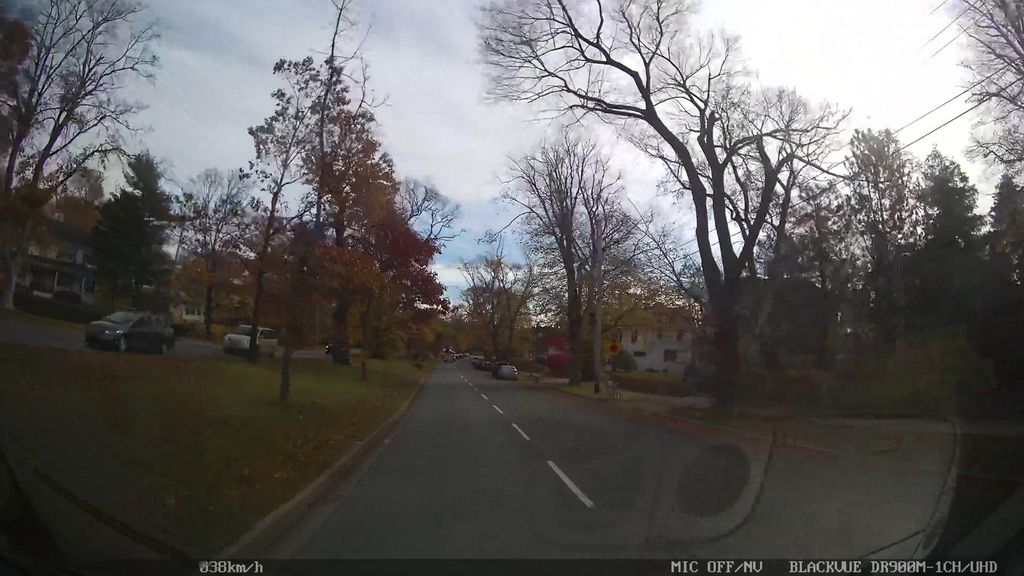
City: halifax